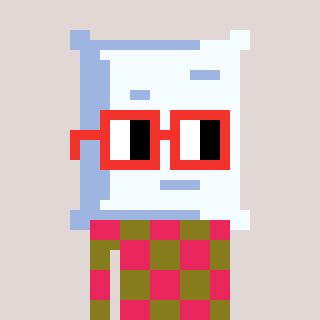
a pixel art character with square red glasses, a pillow-shaped head and a gunk-colored body on a warm background